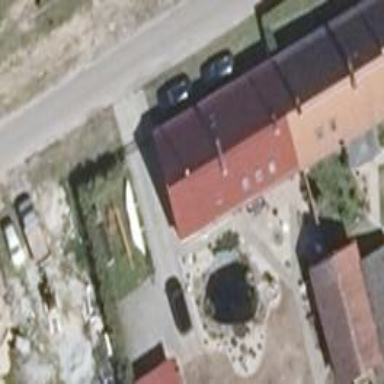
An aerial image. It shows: Building with gabled roof oriented along its length. The roof is maroon in color.